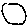
Label: circle